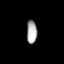
Tissue: prostate
Cell type: Fibroblasts
Senescence score: 0.7625
Nuclear area (px): 237
Mean DAPI intensity: 169.055